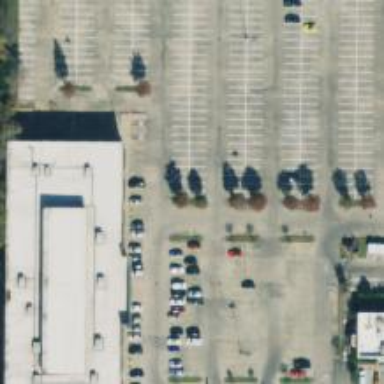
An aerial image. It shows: Parking space.